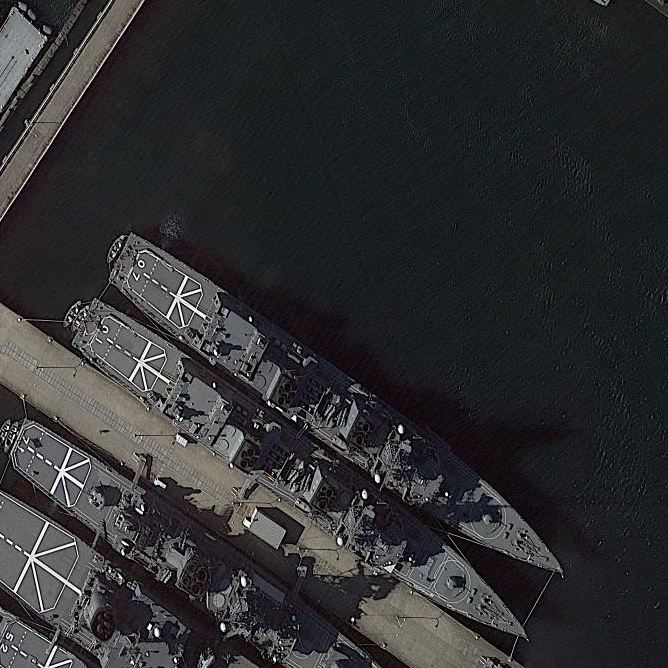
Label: destroyer